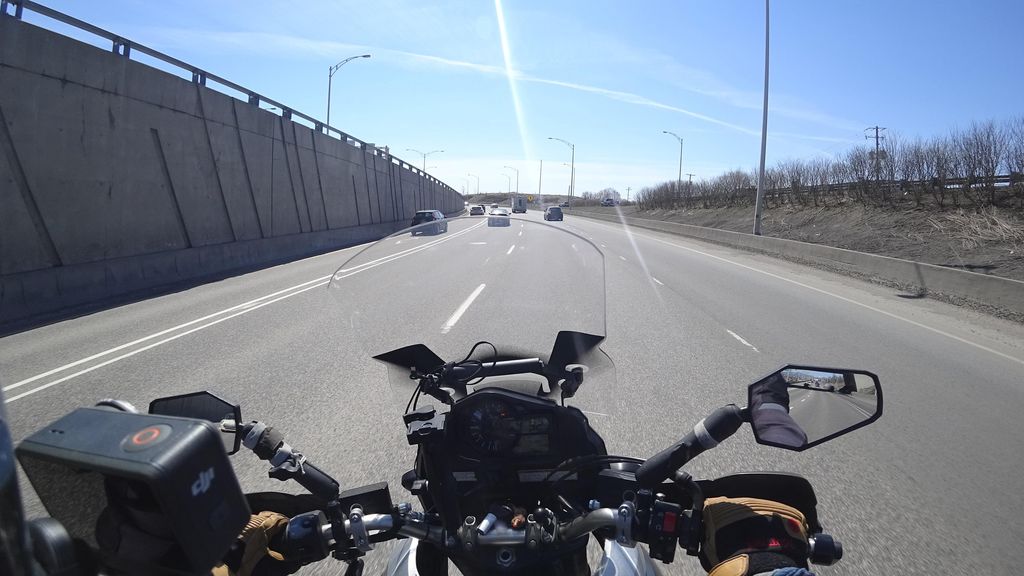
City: quebec_city